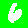
Digit: 6